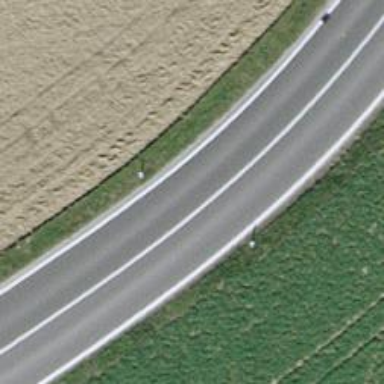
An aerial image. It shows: Tertiary road with asphalt surface.